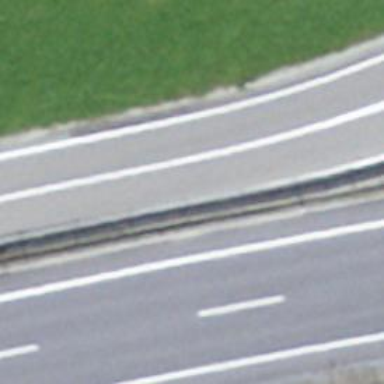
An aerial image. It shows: Primary road with asphalt surface and no sidewalk.